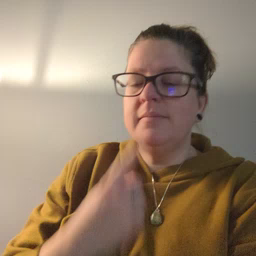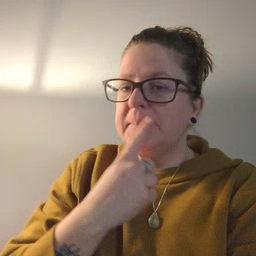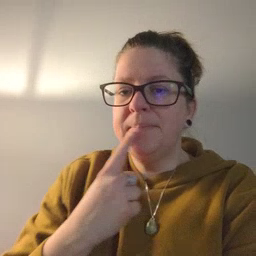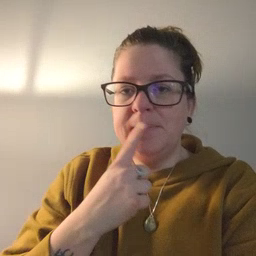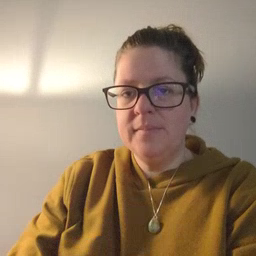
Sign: lips